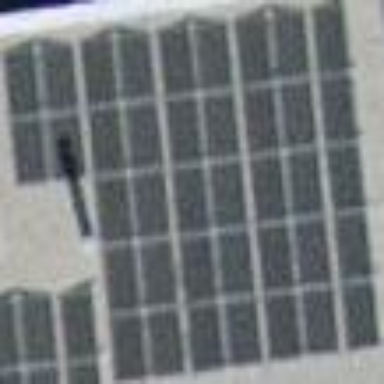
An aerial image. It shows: Solar power generator using photovoltaic panels.